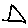
Label: triangle